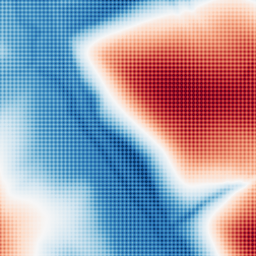
Category: multiscale
Decomposition family: dog_multiscale
Decomposition parameters: sigma_ratio: 2
n_scales: 6
base_sigma: 2
Upsampling method: sinc_hamming
Upsampling parameters: scale: 4
kernel_size: 4
Upsampling scale: 4